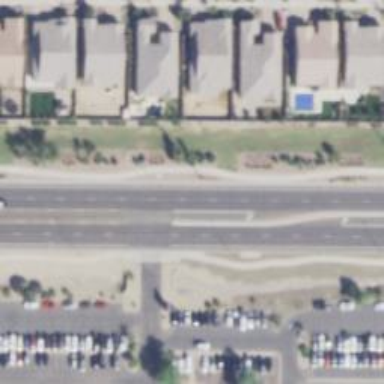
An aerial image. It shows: Secondary road with asphalt surface and sidewalk on the left.